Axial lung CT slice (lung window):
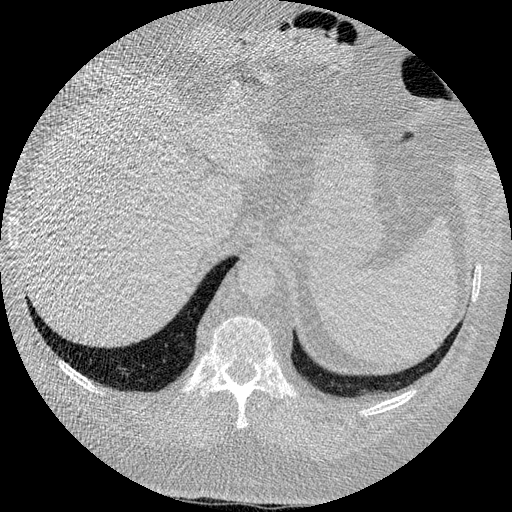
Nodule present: no